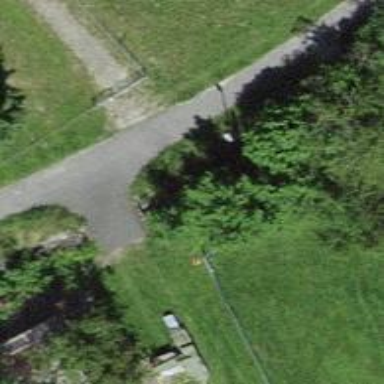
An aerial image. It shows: Paved footway.